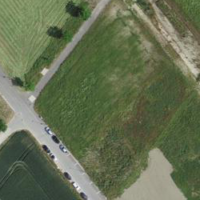
EUNIS habitat code: 52
Species observed at this site:
Ciconia ciconia